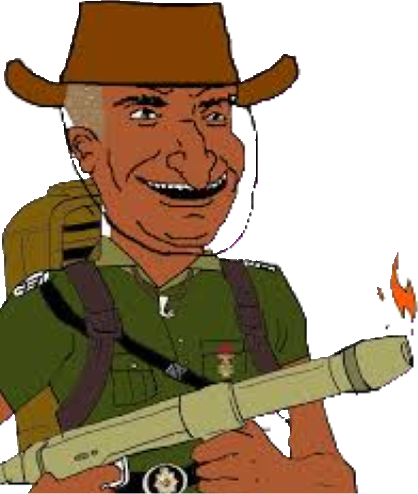
Label: 5_Bruce